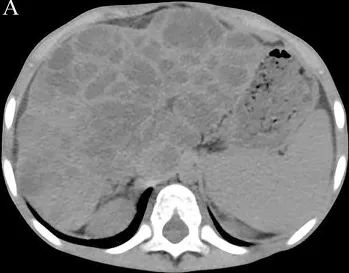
The images of CT and bronchoscopy in 2016. Enlarged spleen, and ,macronodular cirrhosis on the basis of diffuse hepatic steatosis.
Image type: radiology (ct)